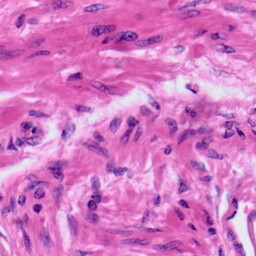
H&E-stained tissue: Prostate